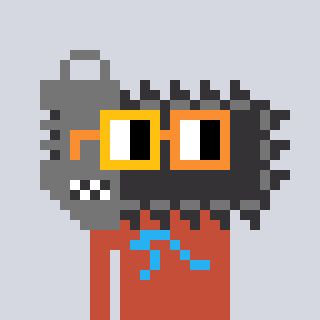
a pixel art character with square yellow and orange glasses, a chainsaw-shaped head and a rust-colored body on a cool background